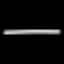
Label: line